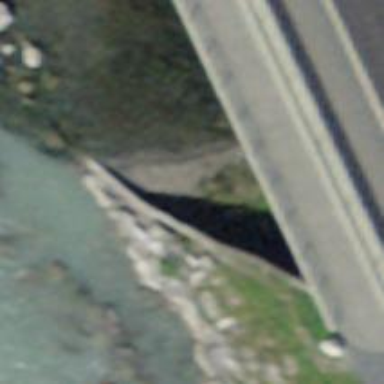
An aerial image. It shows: Culvert tunnel.